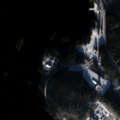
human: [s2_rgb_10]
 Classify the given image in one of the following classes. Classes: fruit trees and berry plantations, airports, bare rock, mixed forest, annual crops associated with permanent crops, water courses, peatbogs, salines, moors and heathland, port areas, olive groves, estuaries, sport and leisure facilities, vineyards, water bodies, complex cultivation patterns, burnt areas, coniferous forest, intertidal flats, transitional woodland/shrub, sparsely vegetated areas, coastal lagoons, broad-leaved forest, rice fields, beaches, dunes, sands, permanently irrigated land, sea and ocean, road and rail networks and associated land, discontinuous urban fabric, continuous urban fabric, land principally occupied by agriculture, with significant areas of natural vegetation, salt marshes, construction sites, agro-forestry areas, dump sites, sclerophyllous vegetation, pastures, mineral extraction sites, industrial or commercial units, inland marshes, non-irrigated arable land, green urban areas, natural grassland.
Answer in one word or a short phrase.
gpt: industrial or commercial units, mixed forest, water bodies